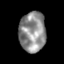
Tissue: skin
Cell type: Epithelial cells
Senescence score: 0.2674
Nuclear area (px): 1039
Mean DAPI intensity: 142.352